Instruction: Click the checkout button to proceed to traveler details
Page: cart
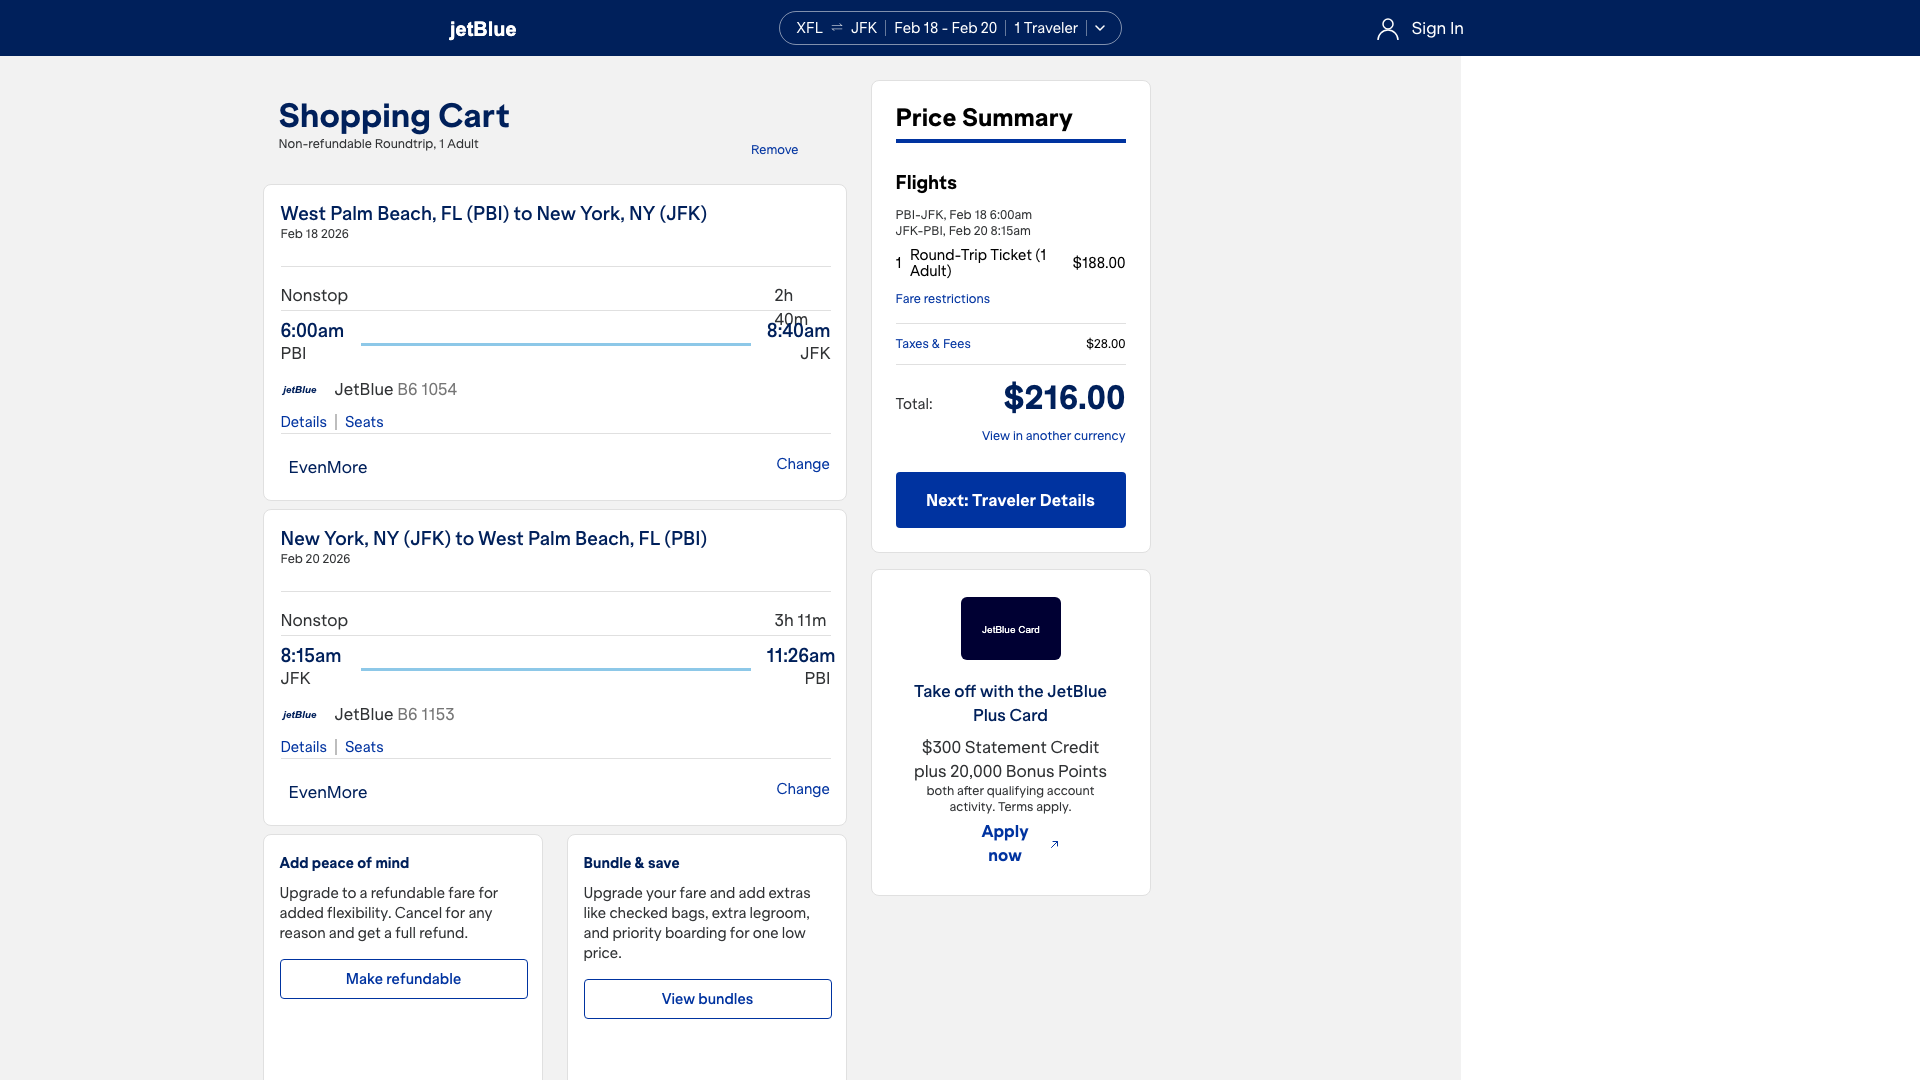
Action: click